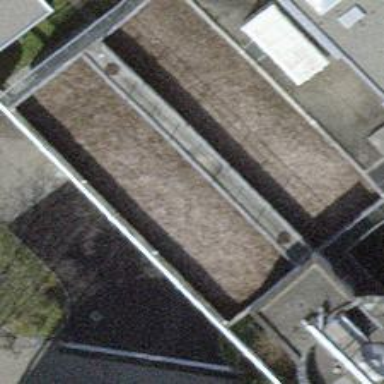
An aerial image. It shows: Storage tank that is man-made.